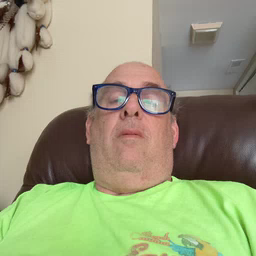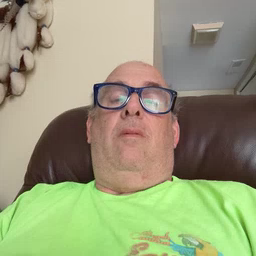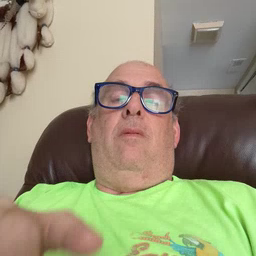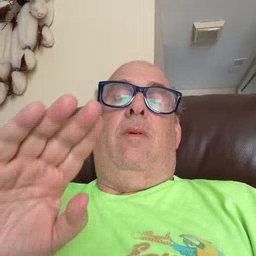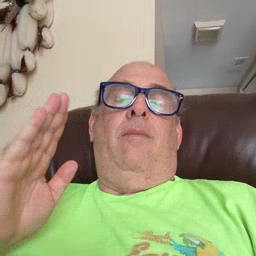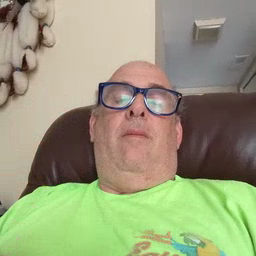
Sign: beside